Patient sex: M
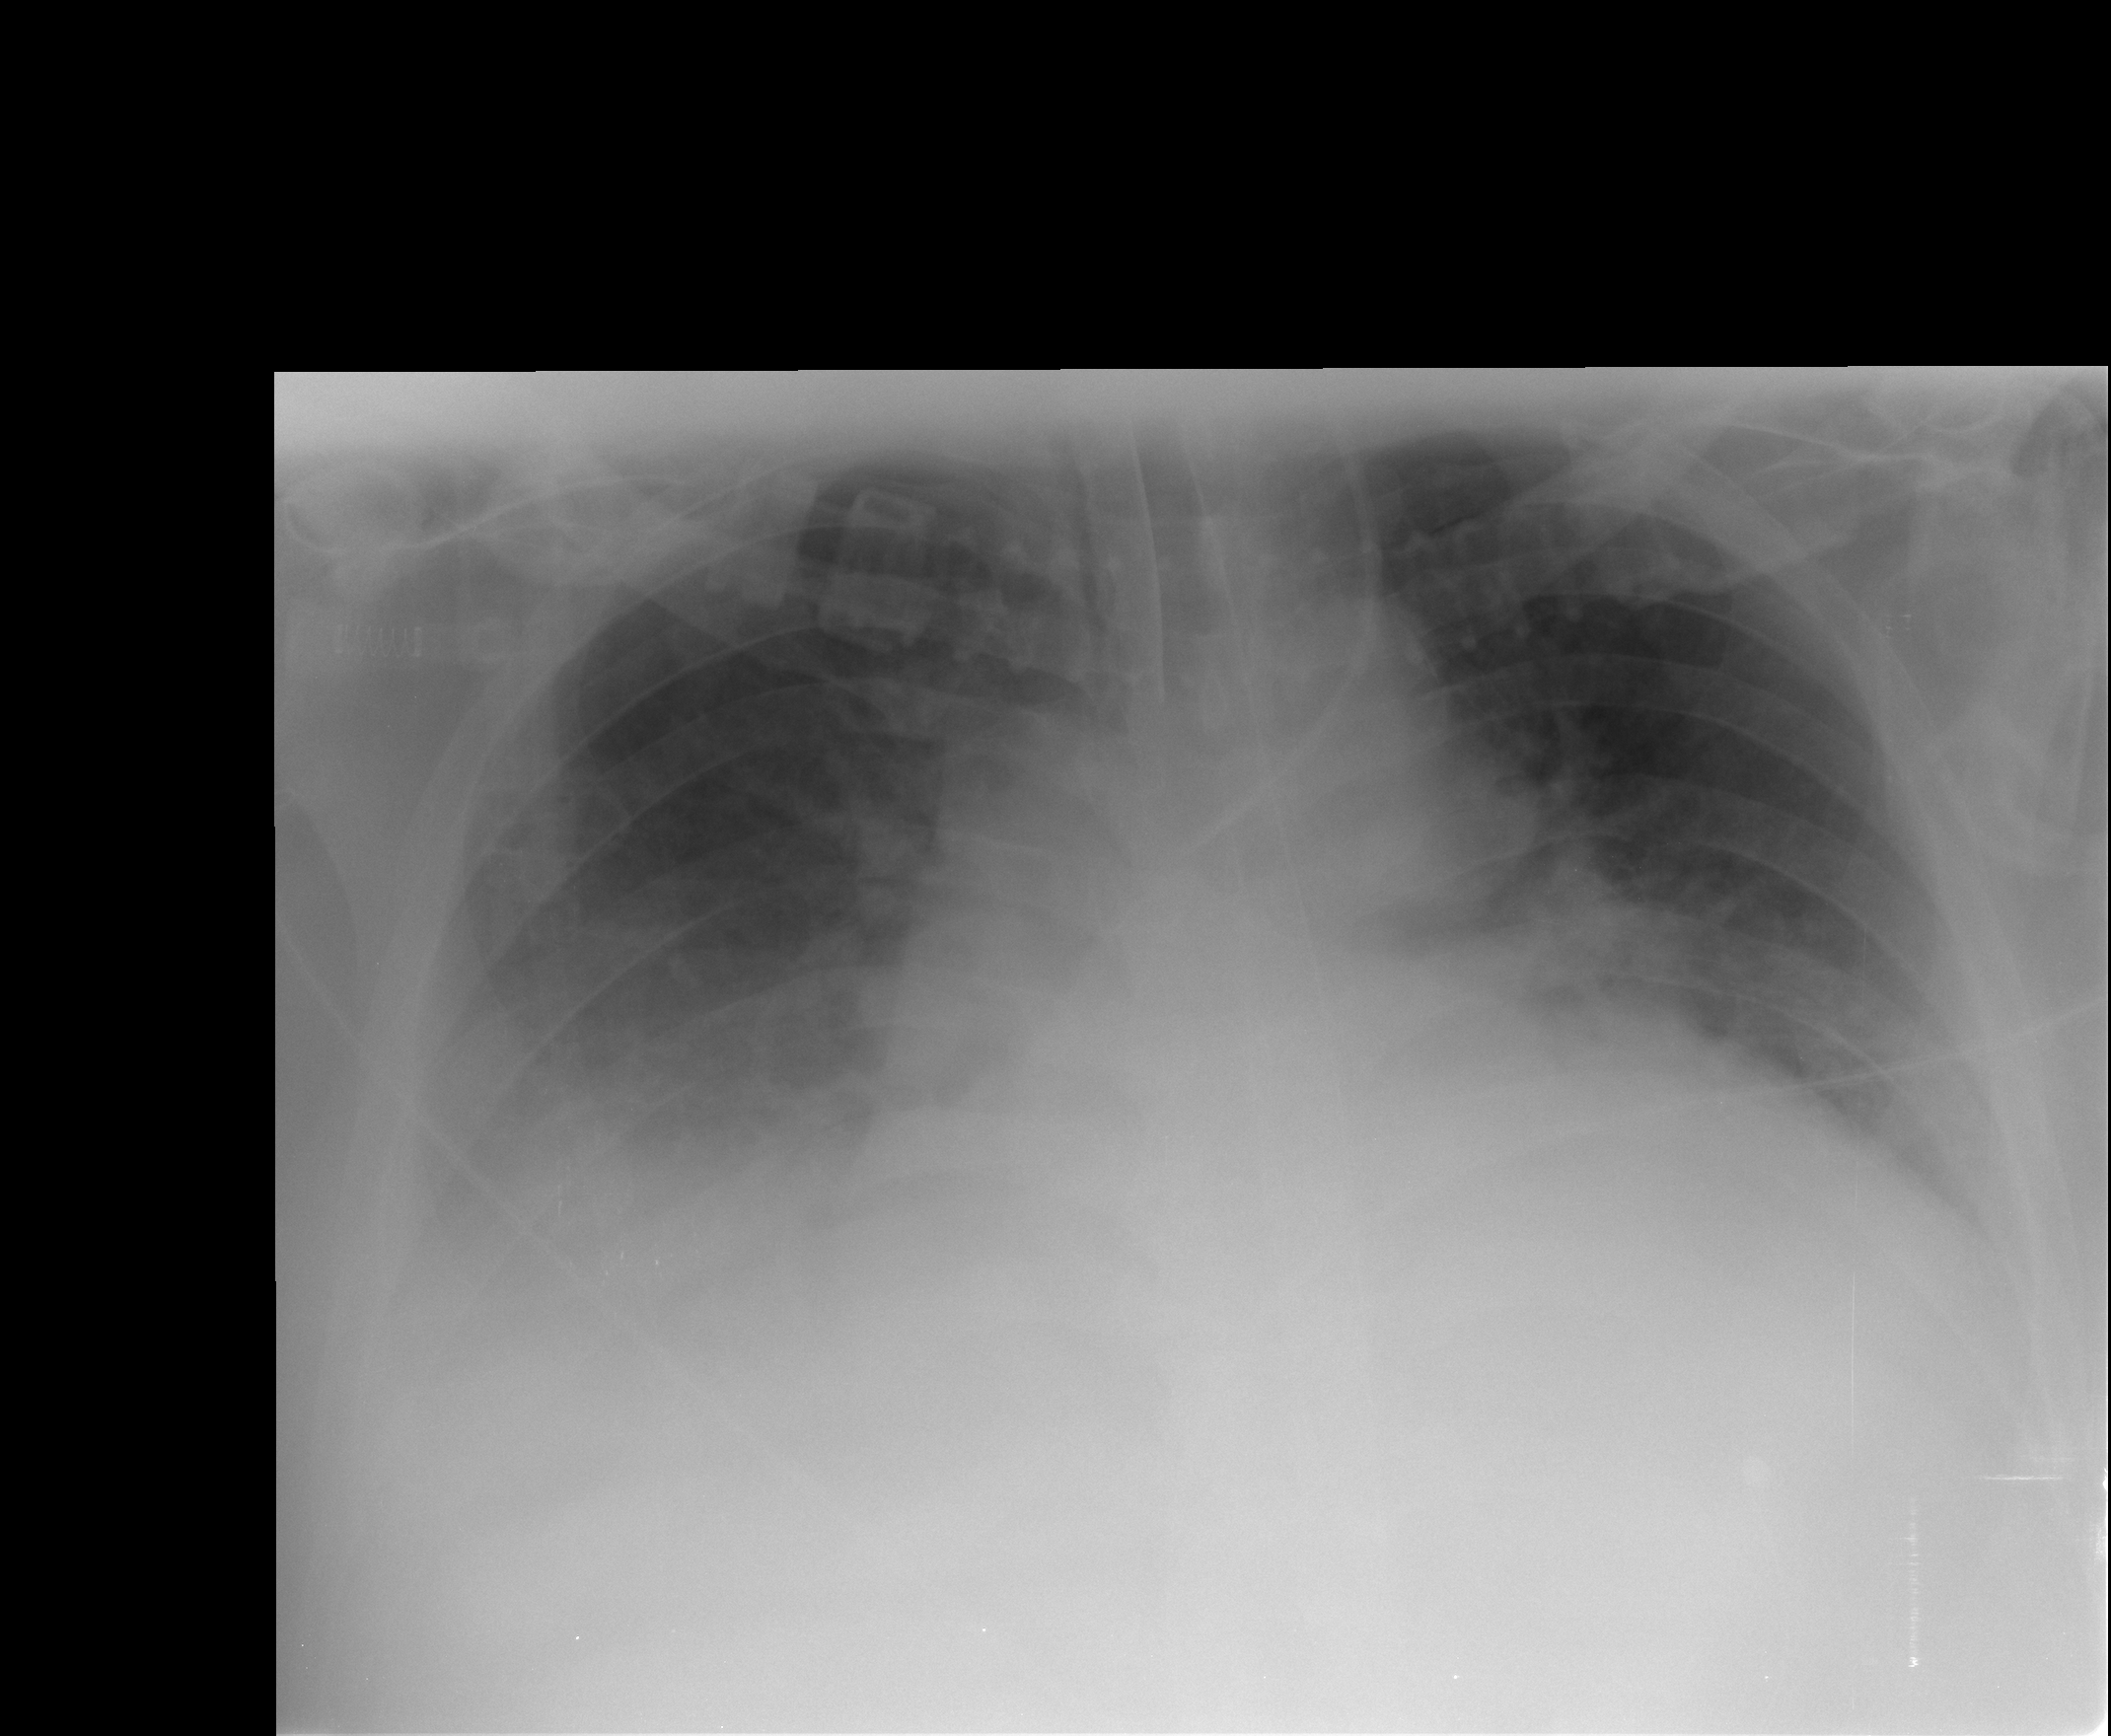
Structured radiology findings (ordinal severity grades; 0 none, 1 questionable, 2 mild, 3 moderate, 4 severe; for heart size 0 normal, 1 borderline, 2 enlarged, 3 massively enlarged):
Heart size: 2
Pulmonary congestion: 2
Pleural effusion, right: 2
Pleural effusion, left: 2
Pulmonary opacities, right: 2
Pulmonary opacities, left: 0
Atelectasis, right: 2
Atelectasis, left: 2